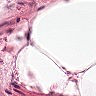
Metastatic tissue present: no